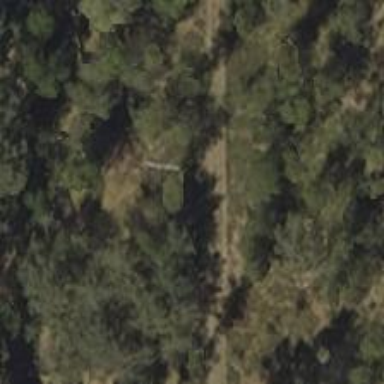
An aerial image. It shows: Sandy track with grade 4 tracktype.